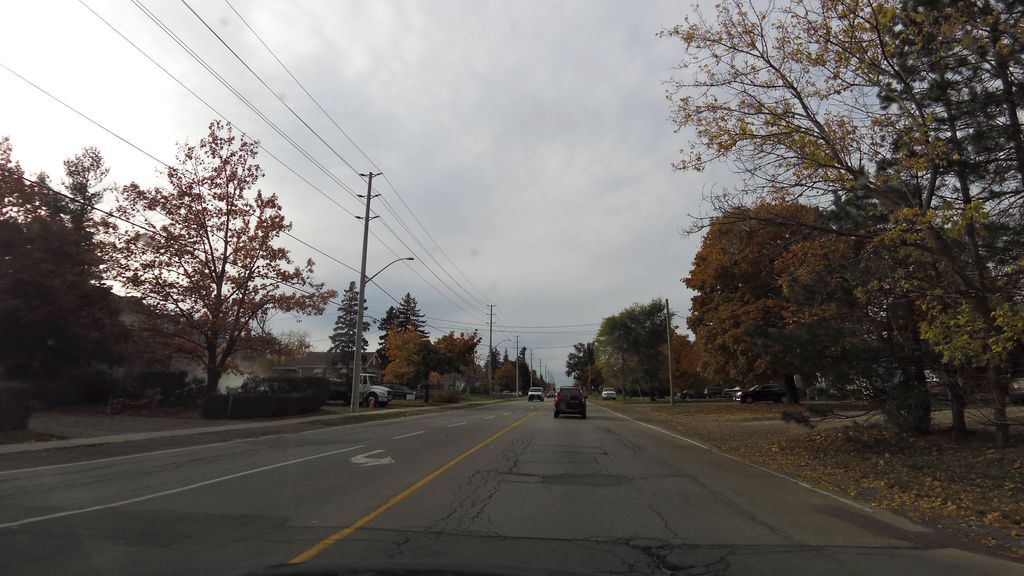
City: hamilton